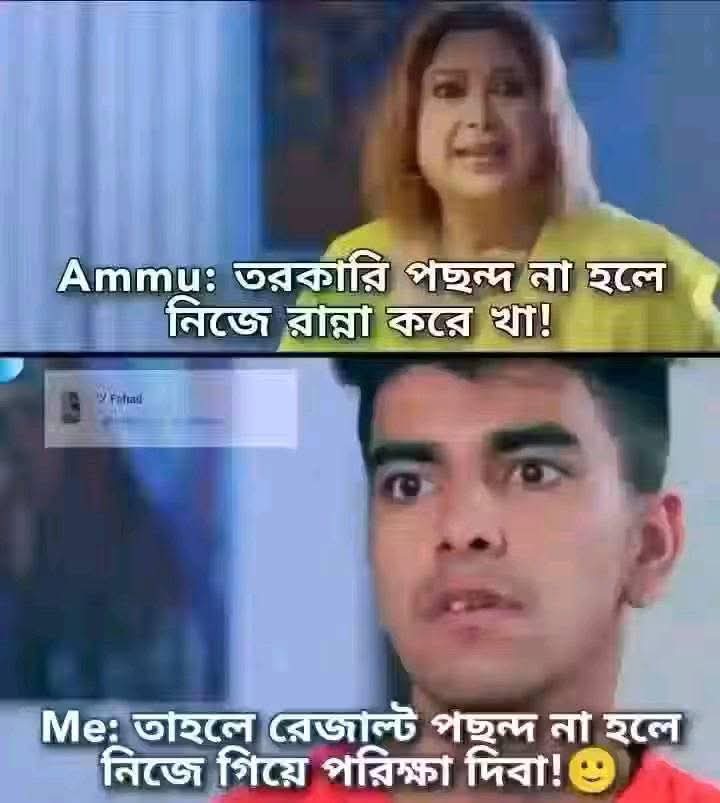
Text: Ammu: তরকারি পছন্দ না হলে নিজে রান্না করে খা!
Me: তাহলে রেজাল্ট পছন্দ না হলে নিজে গিয়ে পরিক্ষা দিবা!
Label: Non Hate